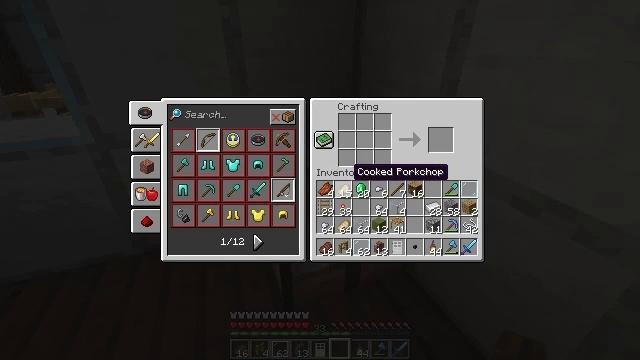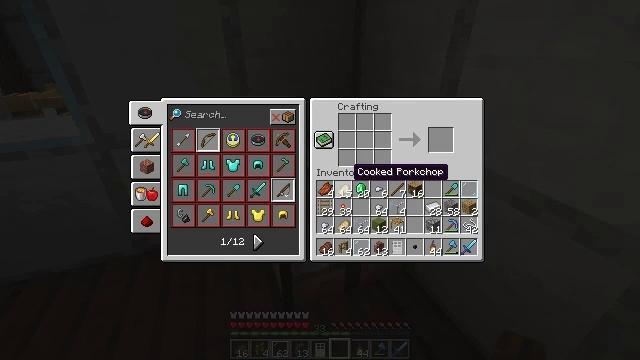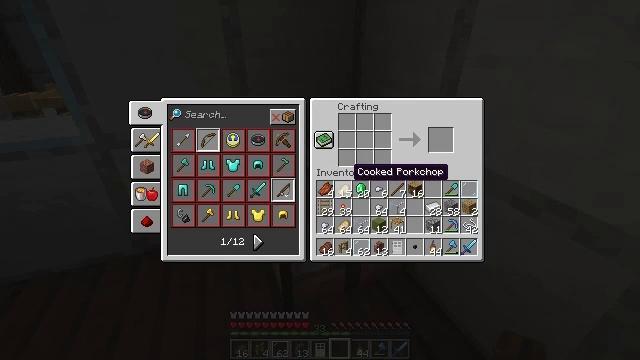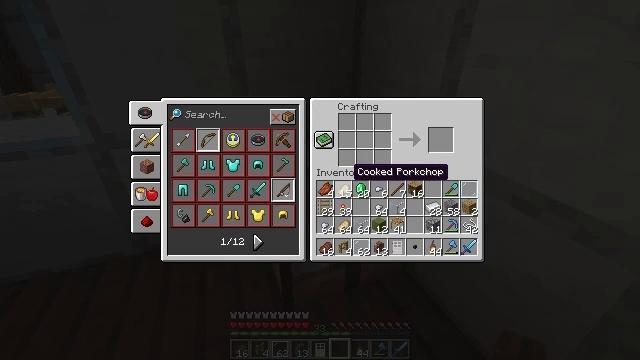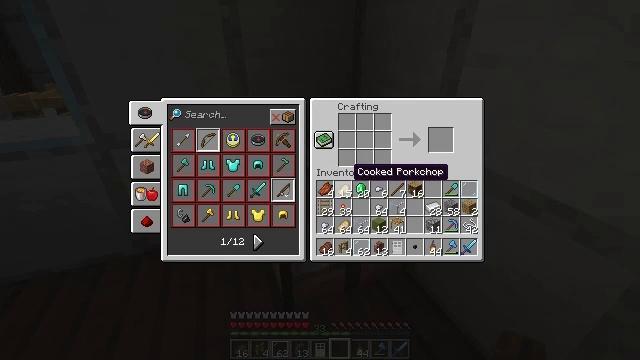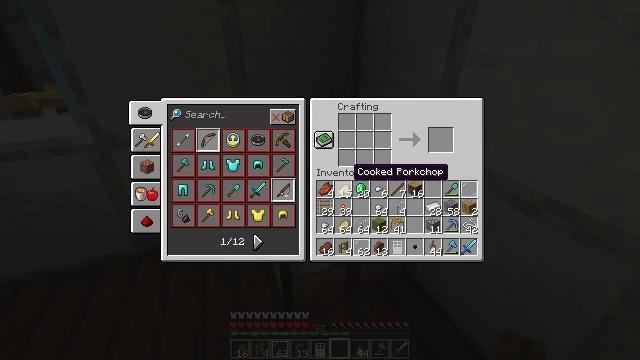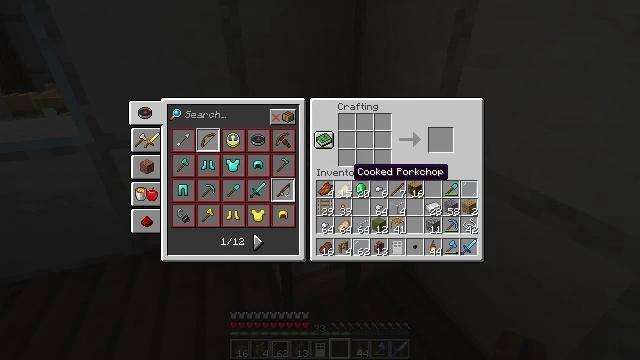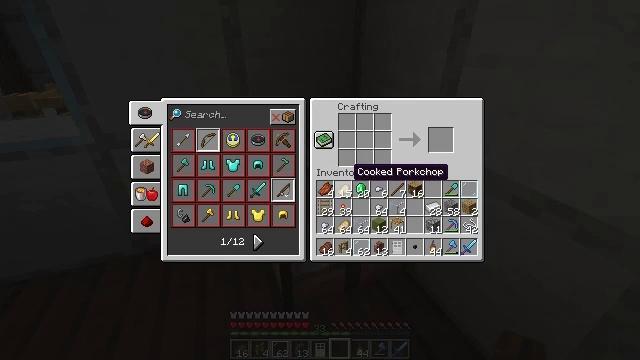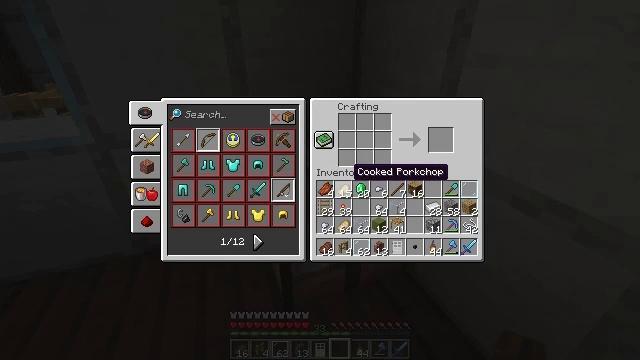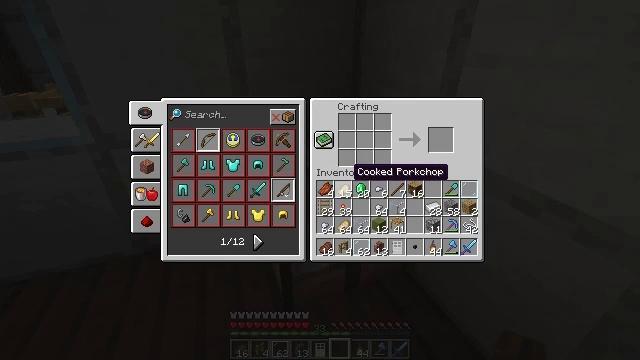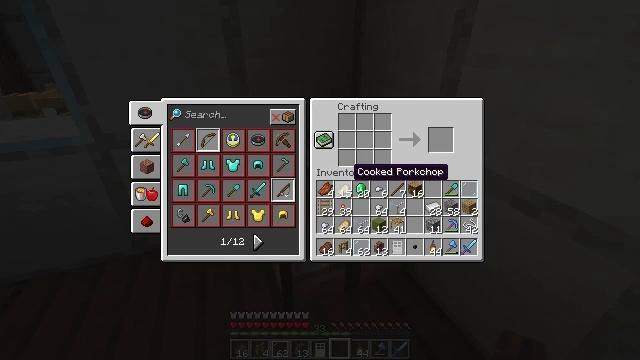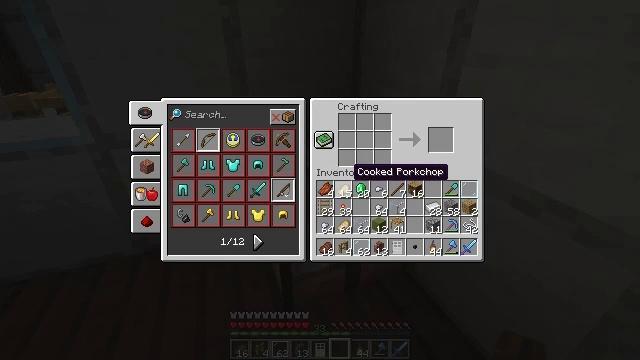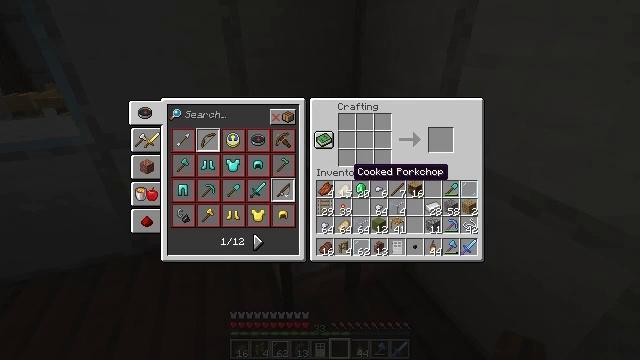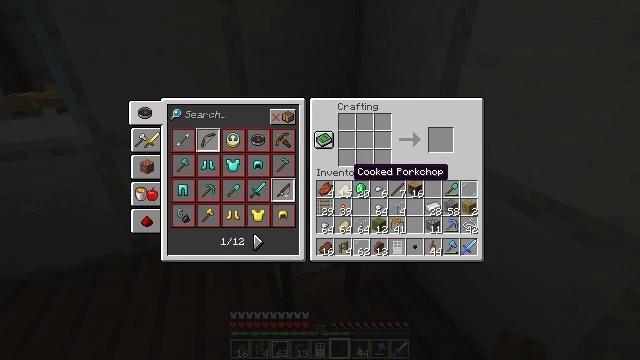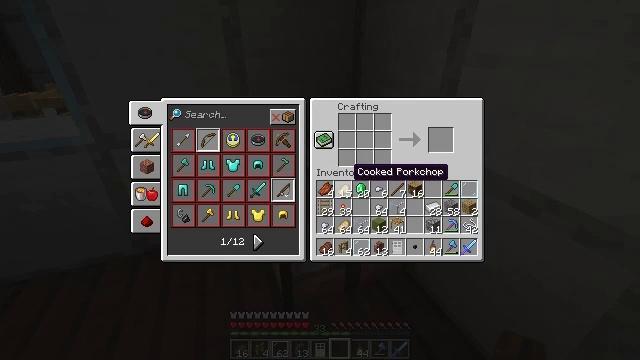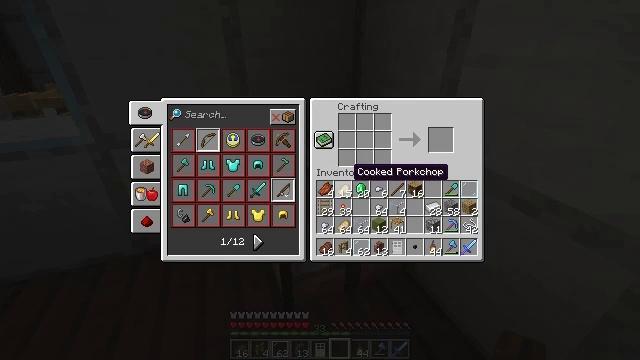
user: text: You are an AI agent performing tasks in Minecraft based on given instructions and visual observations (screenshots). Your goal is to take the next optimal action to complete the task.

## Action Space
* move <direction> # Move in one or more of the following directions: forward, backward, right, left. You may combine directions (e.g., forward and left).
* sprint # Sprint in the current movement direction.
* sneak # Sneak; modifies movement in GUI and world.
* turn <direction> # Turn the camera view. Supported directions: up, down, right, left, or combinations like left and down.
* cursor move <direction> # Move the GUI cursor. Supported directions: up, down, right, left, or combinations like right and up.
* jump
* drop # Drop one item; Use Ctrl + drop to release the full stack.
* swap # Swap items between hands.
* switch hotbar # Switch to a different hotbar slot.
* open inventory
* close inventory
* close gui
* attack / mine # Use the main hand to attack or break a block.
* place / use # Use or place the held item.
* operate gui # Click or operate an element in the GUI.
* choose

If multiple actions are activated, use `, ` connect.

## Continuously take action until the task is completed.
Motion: motion action
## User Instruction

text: Craft a heavy weighted pressure plate.
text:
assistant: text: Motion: no_op
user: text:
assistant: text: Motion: no_op
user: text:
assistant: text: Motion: no_op
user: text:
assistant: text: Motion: no_op
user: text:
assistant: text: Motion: no_op
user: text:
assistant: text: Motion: no_op
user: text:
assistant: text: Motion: no_op
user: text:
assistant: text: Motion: no_op
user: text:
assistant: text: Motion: no_op
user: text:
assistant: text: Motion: no_op
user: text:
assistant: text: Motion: no_op
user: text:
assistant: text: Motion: no_op
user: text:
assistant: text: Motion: no_op
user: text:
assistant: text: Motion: no_op
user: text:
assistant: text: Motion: no_op
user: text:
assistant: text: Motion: no_op
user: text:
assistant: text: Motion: no_op
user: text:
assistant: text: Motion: no_op
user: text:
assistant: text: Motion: no_op
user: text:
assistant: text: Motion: no_op
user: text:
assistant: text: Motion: no_op
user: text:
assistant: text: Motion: no_op
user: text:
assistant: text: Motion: no_op
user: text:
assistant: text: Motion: no_op
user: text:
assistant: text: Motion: no_op
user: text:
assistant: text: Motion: no_op
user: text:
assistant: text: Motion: no_op
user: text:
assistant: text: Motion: no_op
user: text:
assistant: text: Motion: no_op
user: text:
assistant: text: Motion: no_op